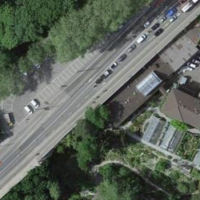
EUNIS habitat code: 55
Species observed at this site:
Cardamine heptaphylla
Pinus sylvestris
Vincetoxicum hirundinaria
Symphoricarpos albus
Geranium sanguineum
Chelidonium majus
Asplenium scolopendrium
Saponaria ocymoides
Geranium nodosum
Vanessa atalanta
Tussilago farfara
Alnus alnobetula
Macroglossum stellatarum
Erythronium dens-canis
Clematis vitalba
Silene dioica
Lamium galeobdolon
Filipendula ulmaria
Papilio machaon
Sympetrum striolatum
Cotinus coggygria
Sciurus vulgaris
Anax imperator